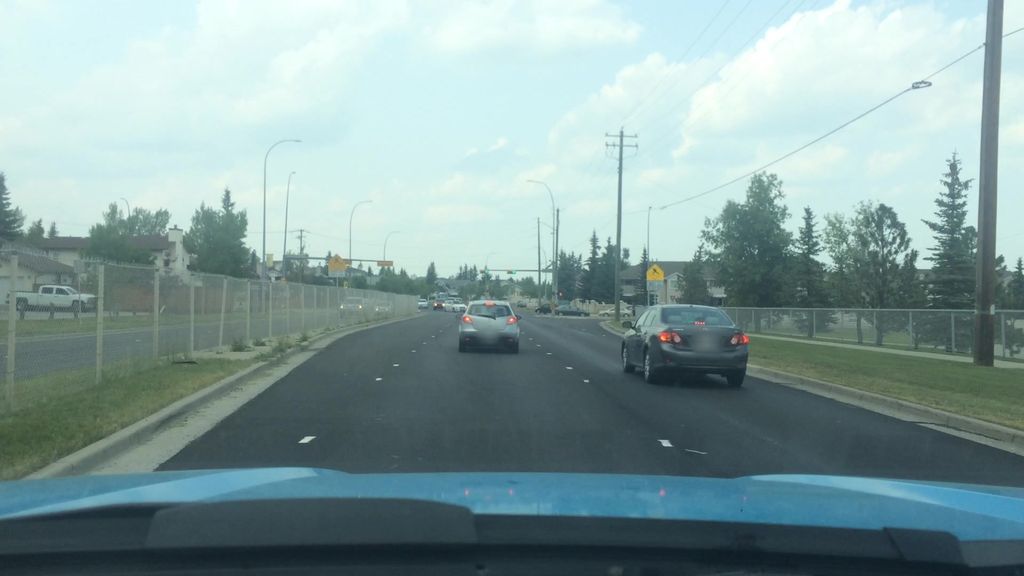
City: calgary